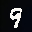
Label: 9